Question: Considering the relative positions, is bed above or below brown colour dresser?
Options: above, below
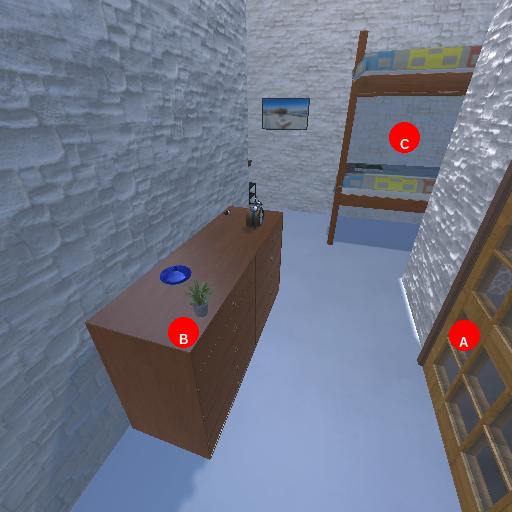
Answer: above